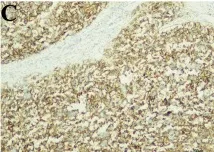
Pathological morphology and immunohistochemical results. The immunohistochemical staining of tumor cells showed. Broad positivity for CD56 (x100).
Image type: pathology (immunostaining)